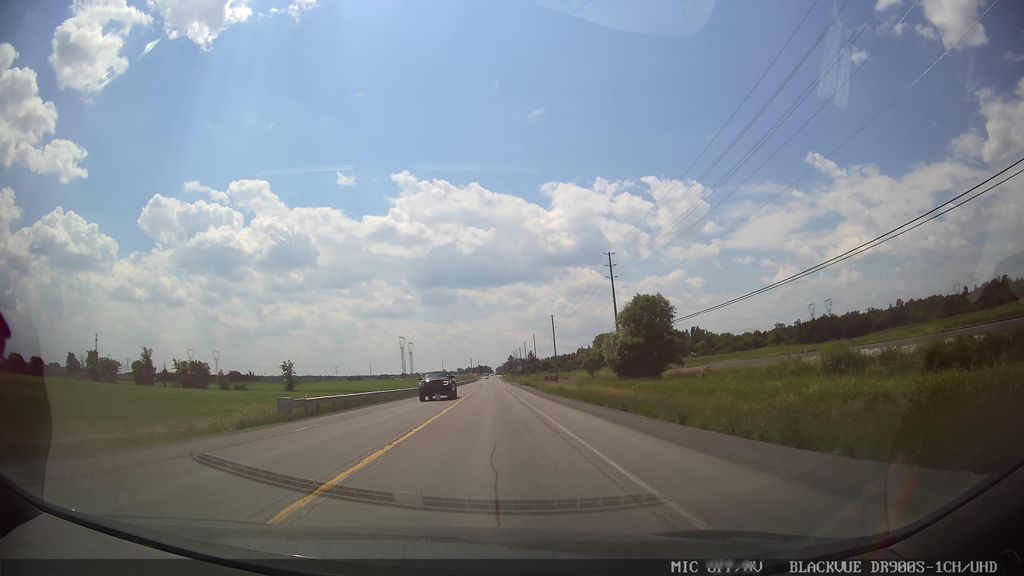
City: ottawa-gatineau